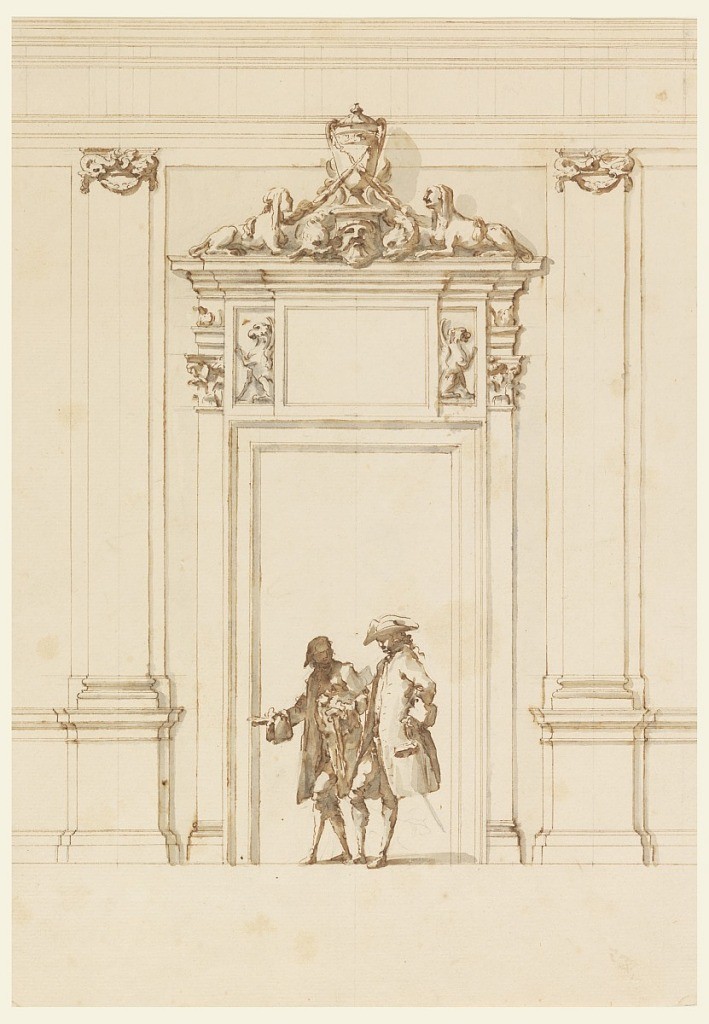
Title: Design for the North Portal, Grand Gallery, Villa Albani, Rome, Italy
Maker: Carlo Marchionni, Italian, 1702–1786
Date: ca. 1755
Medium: Pen and brown ink, brush and brown, gray wash, graphite on cream laid paper
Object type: Drawing
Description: Above the straight entablature are two crouching sphinxes and two dolphins beside a pedestal with an urn, from which garlands drag, crossing each other and landing upon the backs of the sphinxes. In front of the pedestal is a mask. A griffin in profile appears on either side of the entablature. The center relief is not executed. The door is framed by pilasters with Corinthian capitals on either side, and larger columns with garlands at the top appear on either side of the doorcase or doorframe. In the door opening are two men. One of them appears to have a drawing under his left arm and is in conversation with the gentleman beside him.